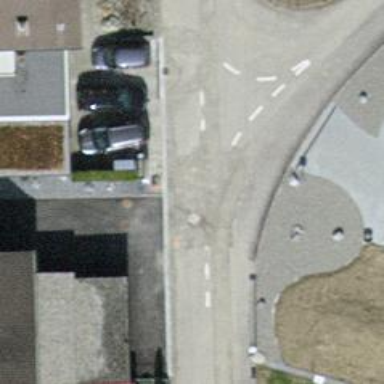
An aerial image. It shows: Street cabinet meant for power infrastructure.